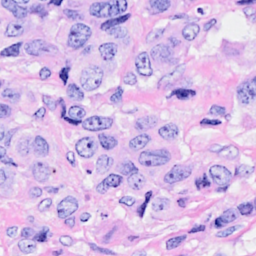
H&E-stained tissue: Breast